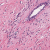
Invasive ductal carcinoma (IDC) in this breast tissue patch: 0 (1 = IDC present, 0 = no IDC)